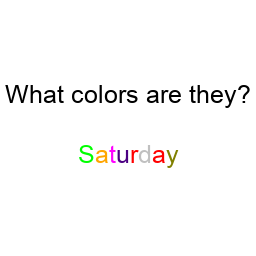
Color: lime, orange, magenta, indigo, red, silver, red, olive
Background color: white
Question text color: black